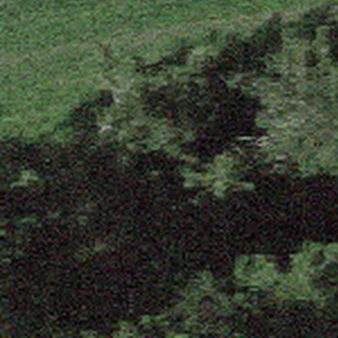
Label: other